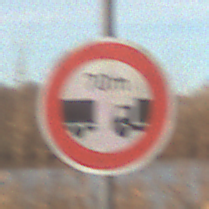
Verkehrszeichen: VerbotUnterschreitenMindestabstand
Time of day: SunriseSunset
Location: Outdoor (Nature)
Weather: PartlyCloudy
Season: NotSpecified
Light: Natural